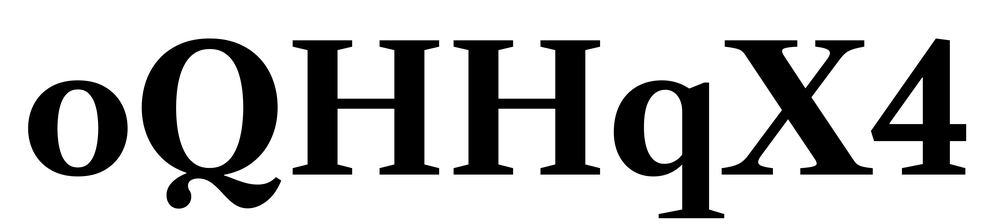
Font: LibreCaslonText_Bold